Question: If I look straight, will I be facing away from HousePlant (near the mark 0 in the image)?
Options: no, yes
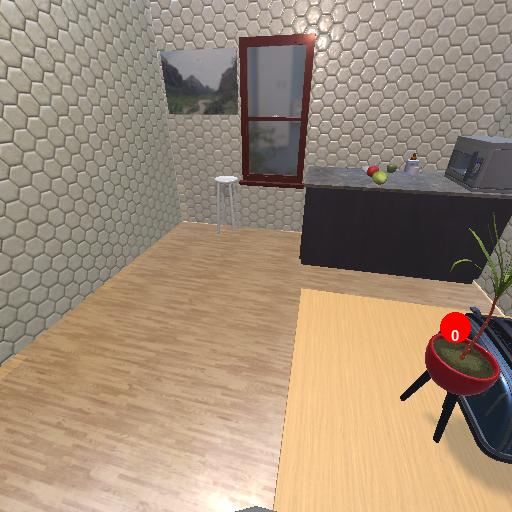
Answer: no